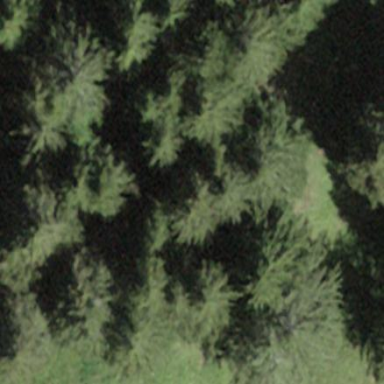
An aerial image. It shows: Forest area.